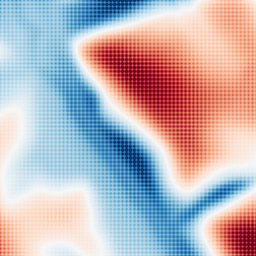
Category: multiscale
Decomposition family: dog
Decomposition parameters: sigma_low: 5
sigma_high: 50
Upsampling method: sinc_hamming
Upsampling parameters: scale: 4
kernel_size: 4
Upsampling scale: 4